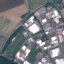
Land use / land cover: Industrial